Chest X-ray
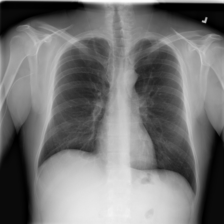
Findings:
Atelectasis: negative
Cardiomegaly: negative
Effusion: negative
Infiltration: negative
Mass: negative
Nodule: negative
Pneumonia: negative
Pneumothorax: negative
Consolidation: negative
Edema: negative
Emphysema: negative
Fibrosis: negative
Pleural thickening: negative
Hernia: negative